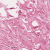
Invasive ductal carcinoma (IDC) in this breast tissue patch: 0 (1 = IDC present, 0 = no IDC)